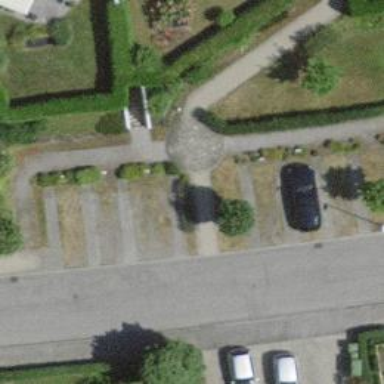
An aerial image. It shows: Kerb barrier.